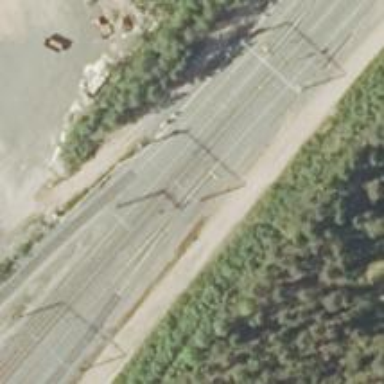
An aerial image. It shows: Railway track with continuous electrified contact lines.